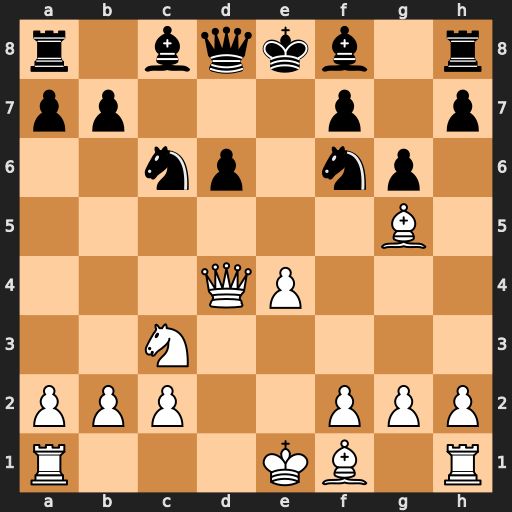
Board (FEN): r1bqkb1r/pp3p1p/2np1np1/6B1/3QP3/2N5/PPP2PPP/R3KB1R
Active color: w
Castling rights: KQkq
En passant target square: -
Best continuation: Qxf6 Qxf6 Bxf6